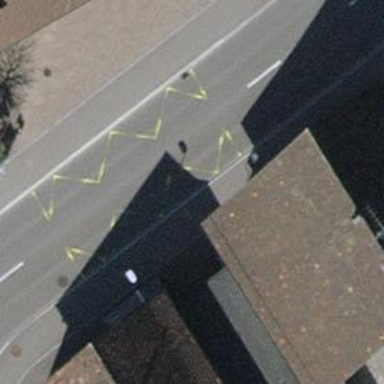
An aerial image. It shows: Bus stop equipped with public transport stop position.